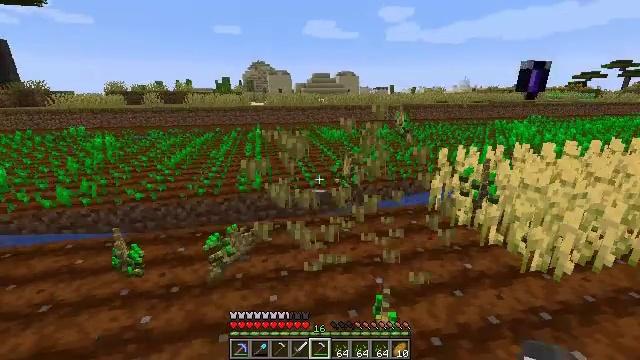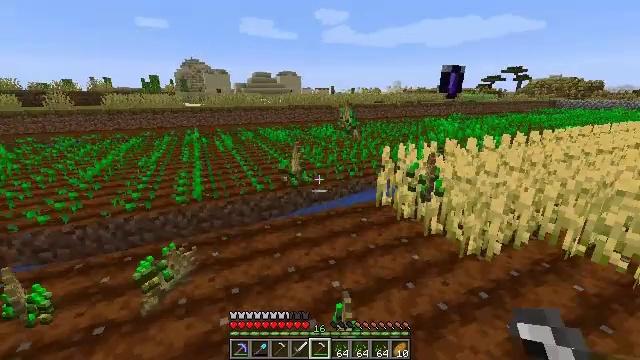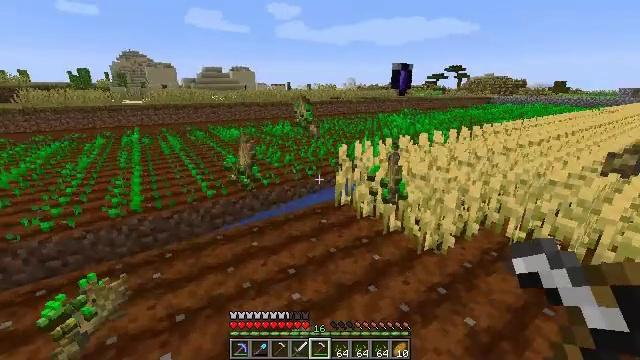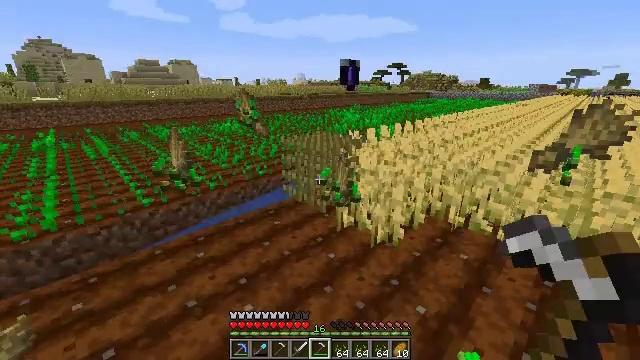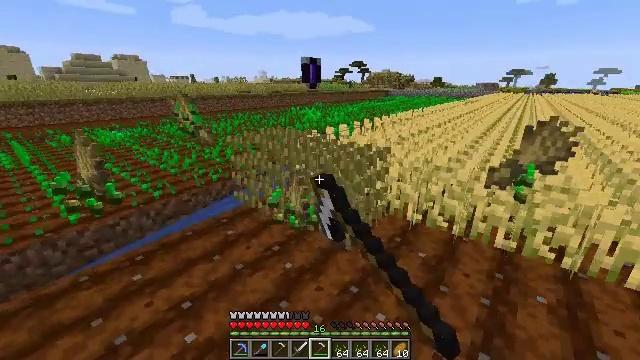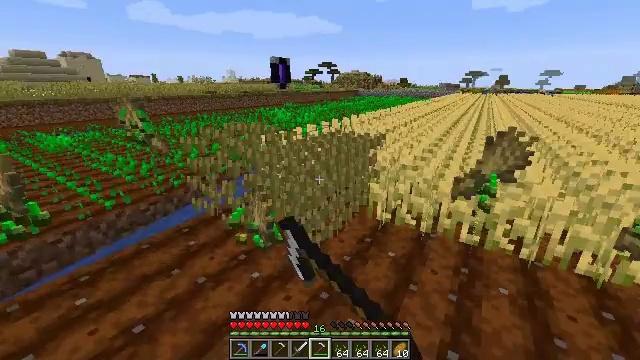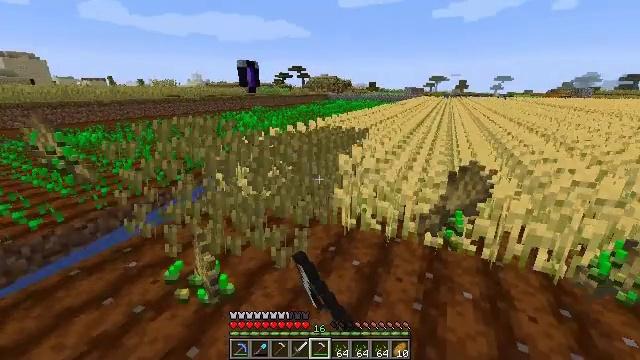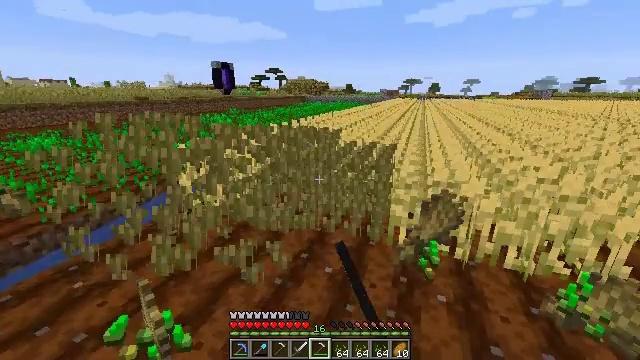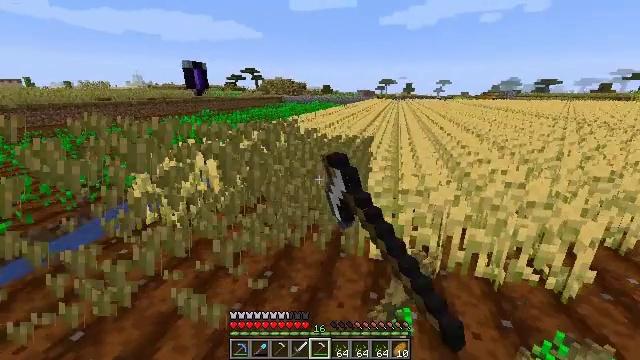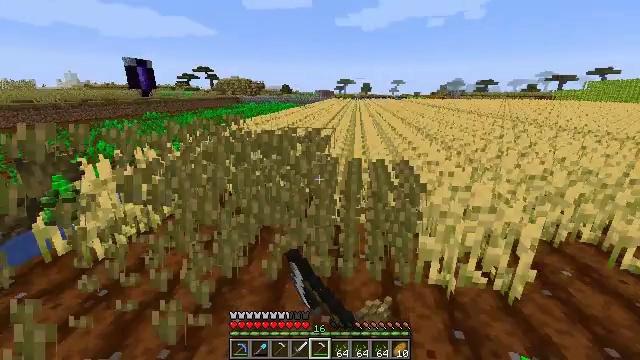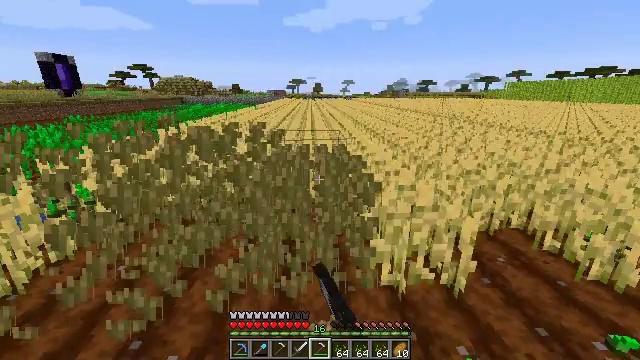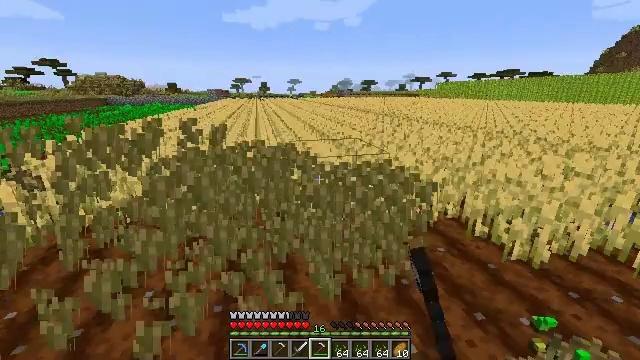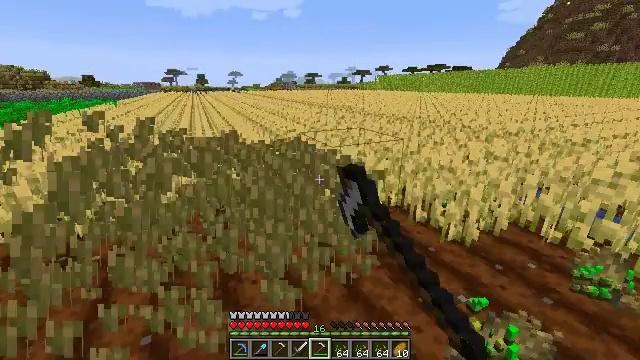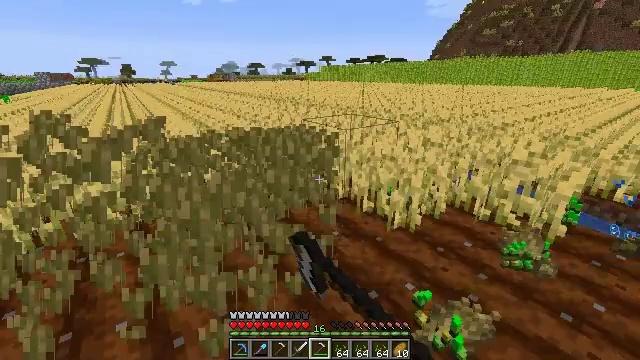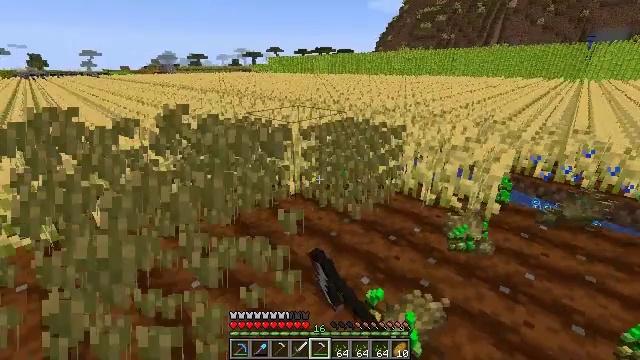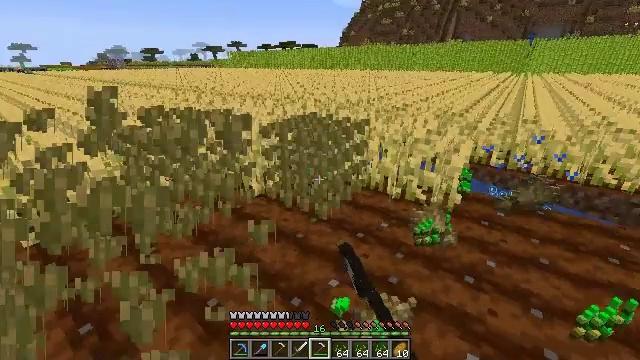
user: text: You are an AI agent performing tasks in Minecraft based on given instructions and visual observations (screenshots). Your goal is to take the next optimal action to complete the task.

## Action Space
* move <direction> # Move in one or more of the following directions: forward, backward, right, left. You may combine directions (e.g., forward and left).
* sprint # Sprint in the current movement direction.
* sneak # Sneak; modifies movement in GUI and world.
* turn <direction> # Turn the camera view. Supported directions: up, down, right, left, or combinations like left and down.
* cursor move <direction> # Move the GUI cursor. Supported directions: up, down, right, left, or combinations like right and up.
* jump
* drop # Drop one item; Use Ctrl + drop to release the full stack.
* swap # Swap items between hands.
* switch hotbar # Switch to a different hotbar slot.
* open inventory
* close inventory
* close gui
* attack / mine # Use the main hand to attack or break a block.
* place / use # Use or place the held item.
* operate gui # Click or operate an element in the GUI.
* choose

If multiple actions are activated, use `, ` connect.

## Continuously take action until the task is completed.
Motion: motion action
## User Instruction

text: Get wheat from the farmland.
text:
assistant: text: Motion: move forward and move right, turn right, attack / mine
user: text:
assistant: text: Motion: move forward and move right, turn right, attack / mine
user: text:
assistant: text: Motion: move forward and move right, turn right, attack / mine
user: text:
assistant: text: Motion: move forward and move right, turn right, attack / mine
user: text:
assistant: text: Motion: move forward and move right, turn right, attack / mine
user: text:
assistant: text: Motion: move forward and move right, turn right, attack / mine
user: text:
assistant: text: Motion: move forward and move right, turn right, attack / mine
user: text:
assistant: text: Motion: move forward and move right, turn right, attack / mine
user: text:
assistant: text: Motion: move forward and move right, turn right, attack / mine
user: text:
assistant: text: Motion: move forward and move right, turn right, attack / mine
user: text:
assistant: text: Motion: move forward and move right, turn right, attack / mine
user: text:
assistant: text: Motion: move forward and move right, turn right and down, attack / mine
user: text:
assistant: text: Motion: move forward and move right, turn right and down, attack / mine
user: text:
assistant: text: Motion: move forward and move right, turn right and down, attack / mine
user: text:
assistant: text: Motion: move forward and move right, turn right, attack / mine
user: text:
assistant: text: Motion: move forward and move right, turn right, attack / mine
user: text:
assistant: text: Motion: move forward and move right, turn right, attack / mine
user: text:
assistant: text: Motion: move forward and move right, turn right, attack / mine
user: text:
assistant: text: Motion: move forward and move right, attack / mine
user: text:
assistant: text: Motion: move forward and move right, attack / mine
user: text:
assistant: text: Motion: move forward and move left, attack / mine
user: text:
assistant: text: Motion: move forward and move left, turn left, attack / mine
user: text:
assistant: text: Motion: move forward and move left, turn left and up, attack / mine
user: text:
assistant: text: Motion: move forward and move left, turn left and up, attack / mine
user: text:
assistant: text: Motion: move forward and move left, turn left and up, attack / mine
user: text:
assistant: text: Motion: move forward and move left, turn left, attack / mine
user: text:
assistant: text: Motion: move forward and move left, turn left, attack / mine
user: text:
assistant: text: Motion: move forward and move left, turn left, attack / mine
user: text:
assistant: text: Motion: move forward and move left, turn left, attack / mine
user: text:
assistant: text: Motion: move forward and move left, turn left, attack / mine